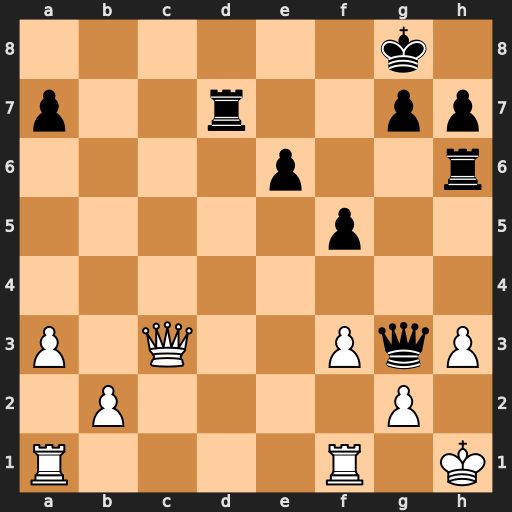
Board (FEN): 6k1/p2r2pp/4p2r/5p2/8/P1Q2PqP/1P4P1/R4R1K
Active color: w
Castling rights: -
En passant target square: -
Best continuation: Qc8+ Rd8 Qxd8+